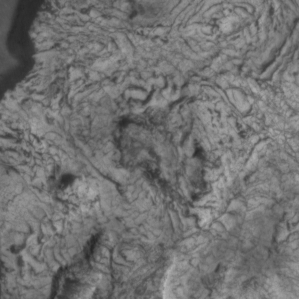
Label: non_frost